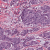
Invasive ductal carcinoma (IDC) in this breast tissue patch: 1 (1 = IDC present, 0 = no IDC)